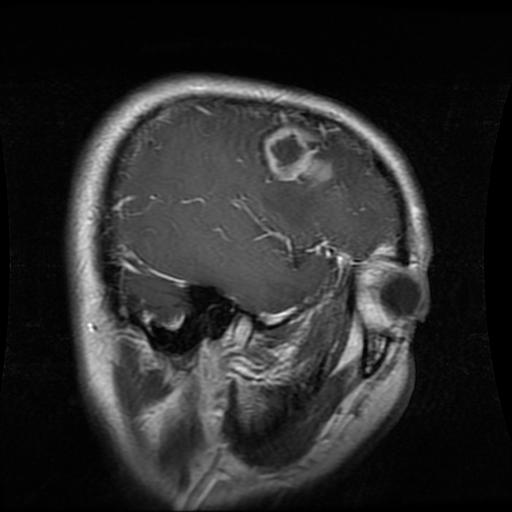
Label: glioma